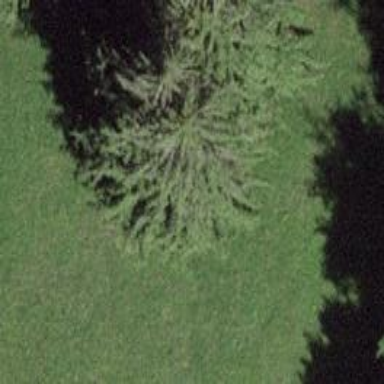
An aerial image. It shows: Evergreen needle-leaved tree typically found in agricultural areas.